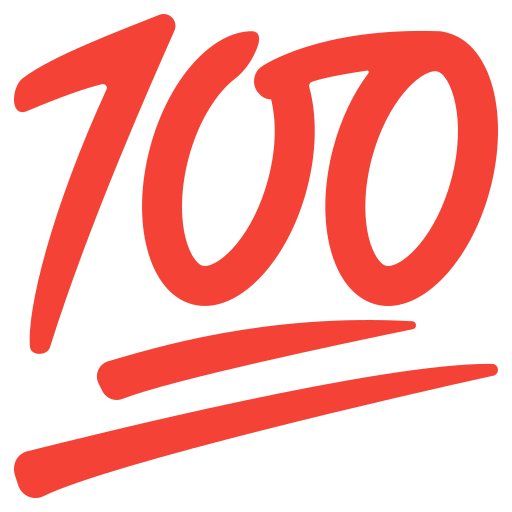
Emoji: 💯